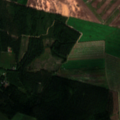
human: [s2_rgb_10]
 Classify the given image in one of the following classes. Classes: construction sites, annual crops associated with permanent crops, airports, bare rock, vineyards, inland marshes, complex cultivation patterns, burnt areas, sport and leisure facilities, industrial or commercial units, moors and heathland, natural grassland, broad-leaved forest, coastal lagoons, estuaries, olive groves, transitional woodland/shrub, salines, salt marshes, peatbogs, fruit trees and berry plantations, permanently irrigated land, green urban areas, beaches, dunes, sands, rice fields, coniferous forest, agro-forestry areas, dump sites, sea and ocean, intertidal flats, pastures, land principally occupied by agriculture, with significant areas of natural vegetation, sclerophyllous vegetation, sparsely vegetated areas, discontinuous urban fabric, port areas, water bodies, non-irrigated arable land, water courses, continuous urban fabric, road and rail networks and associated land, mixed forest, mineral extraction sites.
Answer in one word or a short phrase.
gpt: non-irrigated arable land, coniferous forest, mixed forest